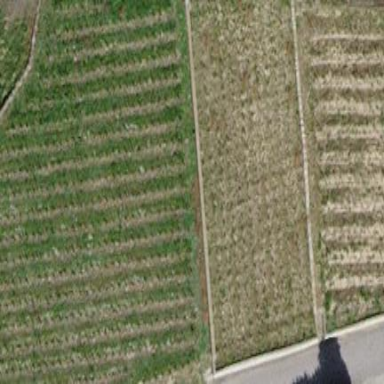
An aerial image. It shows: Beautiful vineyard in the countryside.